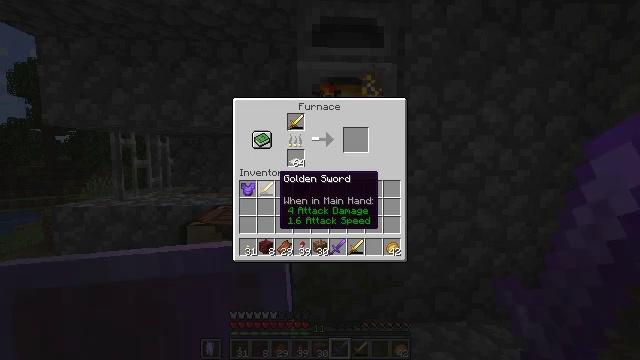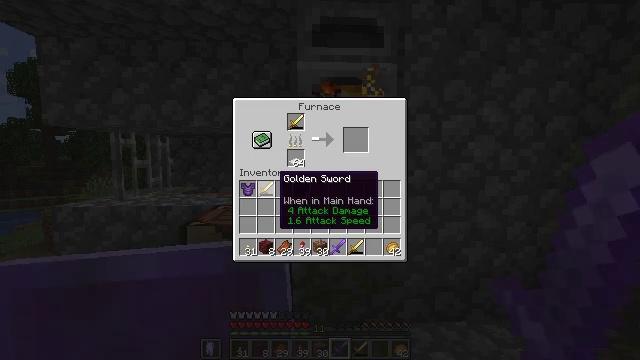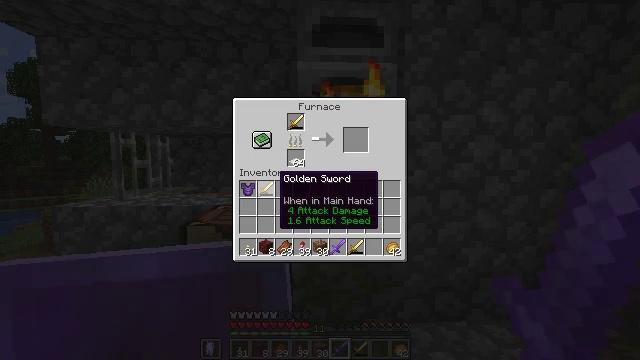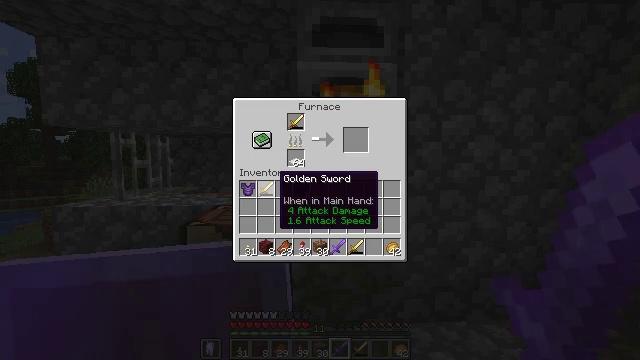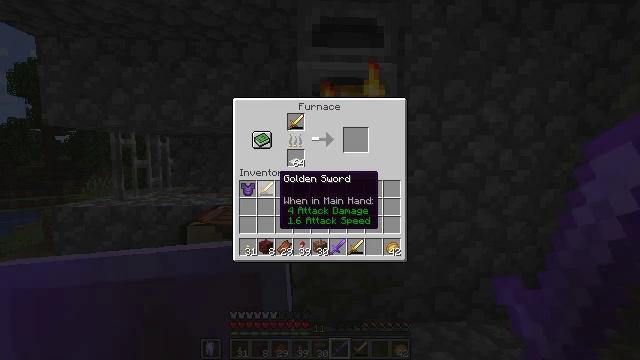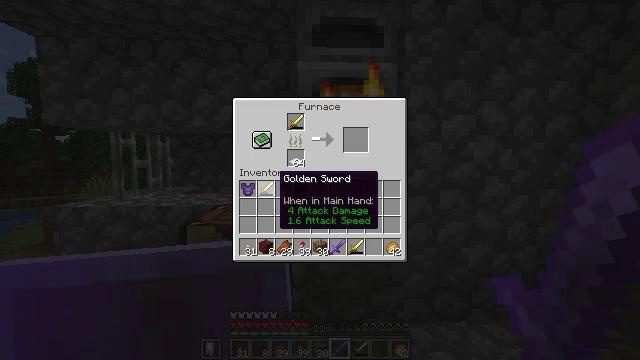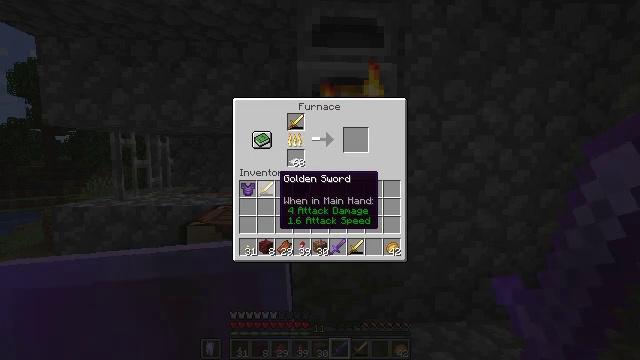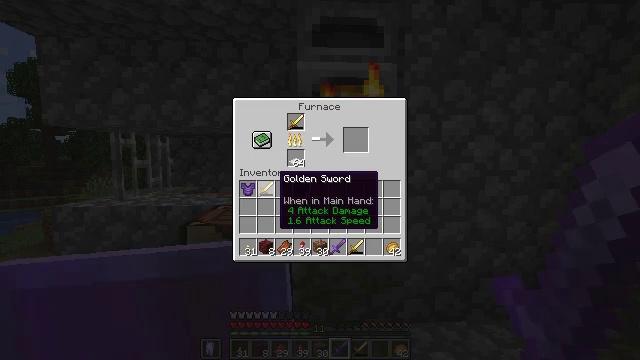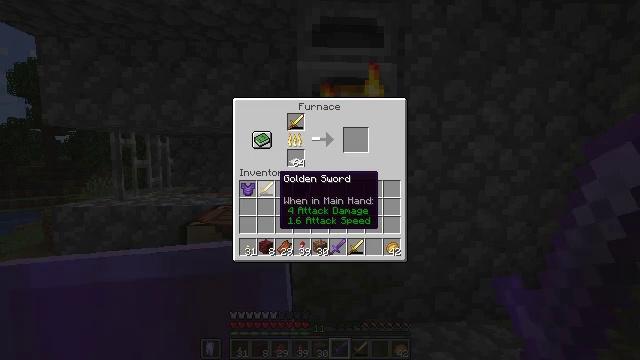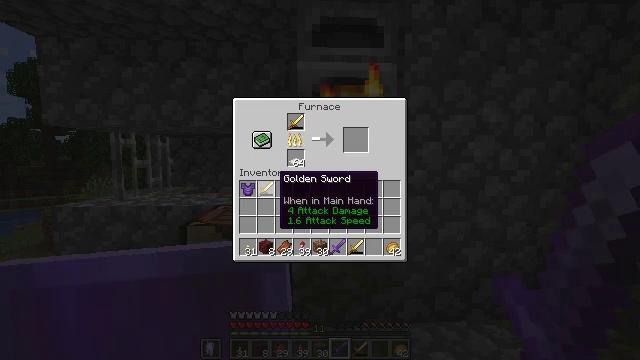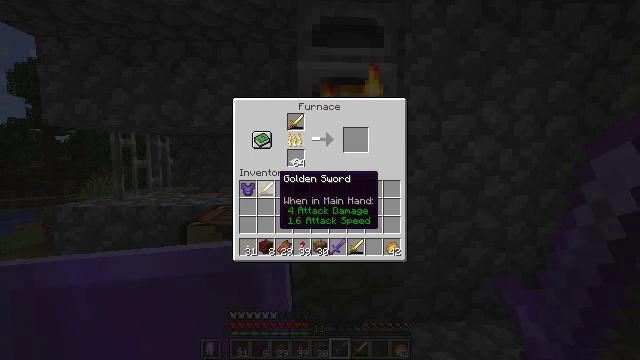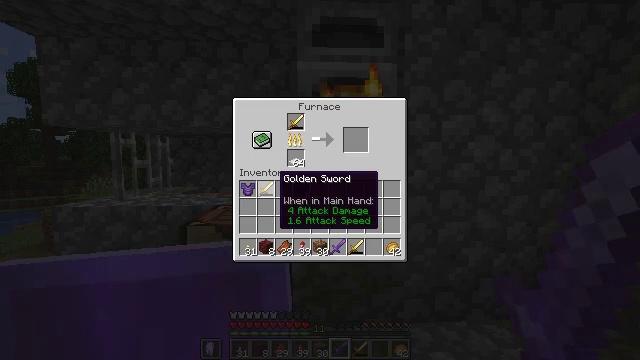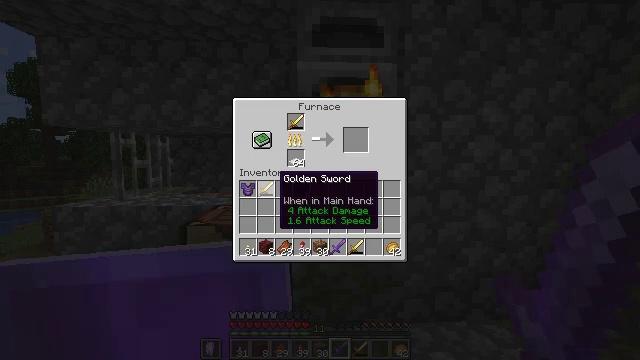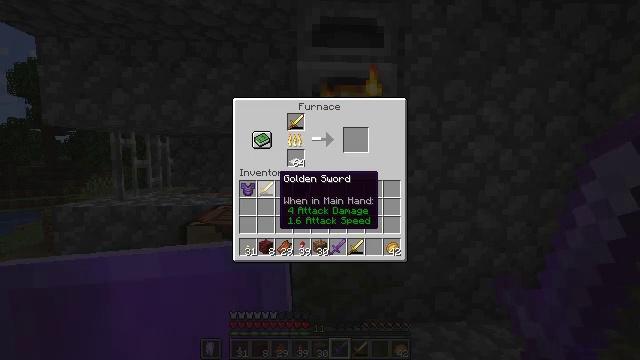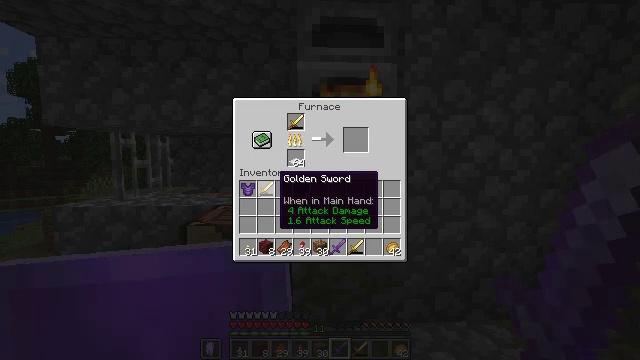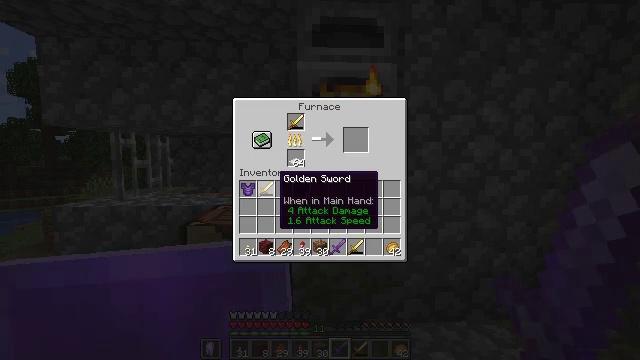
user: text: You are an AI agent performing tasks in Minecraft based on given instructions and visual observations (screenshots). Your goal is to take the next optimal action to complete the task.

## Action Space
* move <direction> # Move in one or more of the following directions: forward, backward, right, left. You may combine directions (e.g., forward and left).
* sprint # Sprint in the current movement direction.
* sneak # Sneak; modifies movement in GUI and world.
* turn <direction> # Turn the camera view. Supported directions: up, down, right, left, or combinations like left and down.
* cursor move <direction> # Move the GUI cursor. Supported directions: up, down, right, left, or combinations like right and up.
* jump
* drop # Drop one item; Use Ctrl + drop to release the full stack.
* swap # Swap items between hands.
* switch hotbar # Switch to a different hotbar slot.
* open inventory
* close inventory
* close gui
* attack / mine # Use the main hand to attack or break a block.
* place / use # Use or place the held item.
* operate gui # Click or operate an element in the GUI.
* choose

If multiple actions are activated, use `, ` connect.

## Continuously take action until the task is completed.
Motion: motion action
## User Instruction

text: Craft gold nugget in the crafting table.
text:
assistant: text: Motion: open gui
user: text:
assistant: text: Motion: no_op
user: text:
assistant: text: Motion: no_op
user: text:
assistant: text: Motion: no_op
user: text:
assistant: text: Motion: no_op
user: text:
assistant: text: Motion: no_op
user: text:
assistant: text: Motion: no_op
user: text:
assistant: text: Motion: no_op
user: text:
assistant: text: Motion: no_op
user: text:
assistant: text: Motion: no_op
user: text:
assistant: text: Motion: no_op
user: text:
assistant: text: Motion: no_op
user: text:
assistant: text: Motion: no_op
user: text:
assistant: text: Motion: no_op
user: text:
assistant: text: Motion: no_op
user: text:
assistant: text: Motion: no_op
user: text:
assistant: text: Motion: no_op
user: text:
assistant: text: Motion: no_op
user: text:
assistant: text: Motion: no_op
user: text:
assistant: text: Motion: no_op
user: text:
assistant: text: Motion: no_op
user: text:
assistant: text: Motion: no_op
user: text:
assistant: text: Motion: no_op
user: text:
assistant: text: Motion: no_op
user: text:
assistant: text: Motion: no_op
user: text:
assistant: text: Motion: no_op
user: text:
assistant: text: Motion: no_op
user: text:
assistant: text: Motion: no_op
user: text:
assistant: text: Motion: no_op
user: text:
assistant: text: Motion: no_op